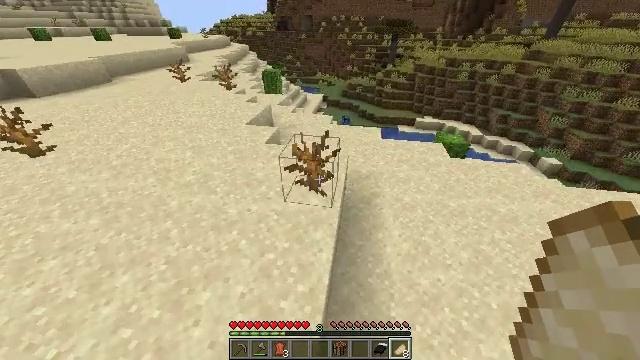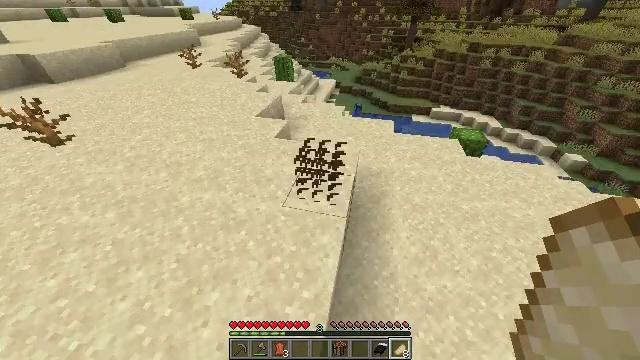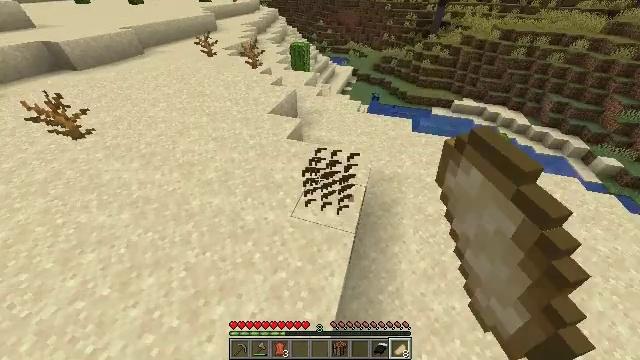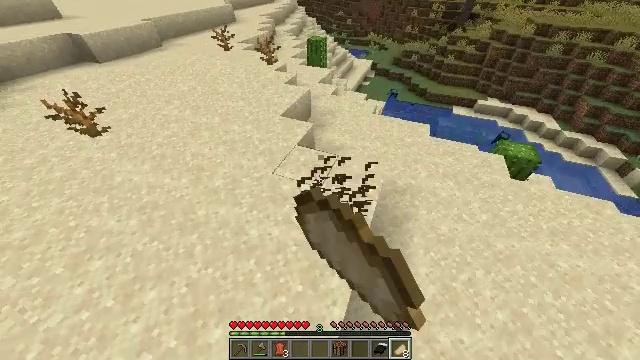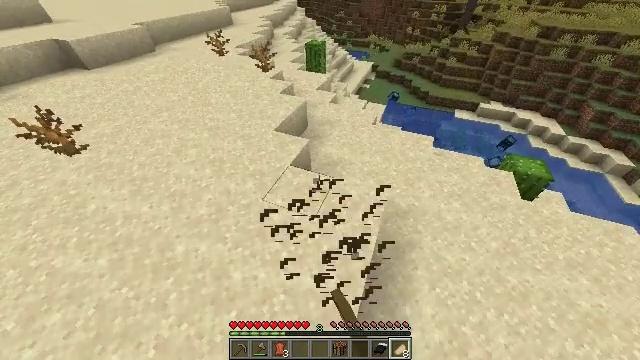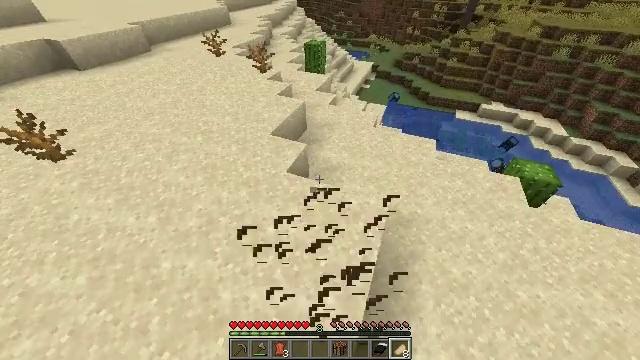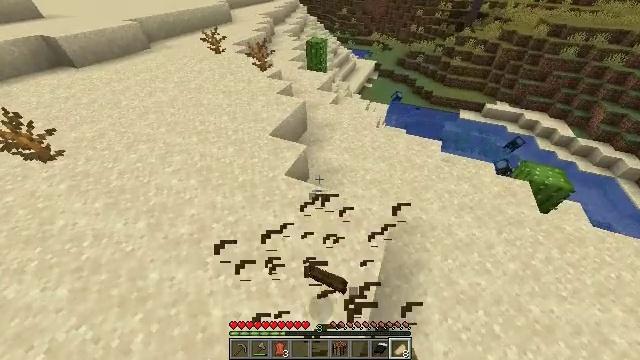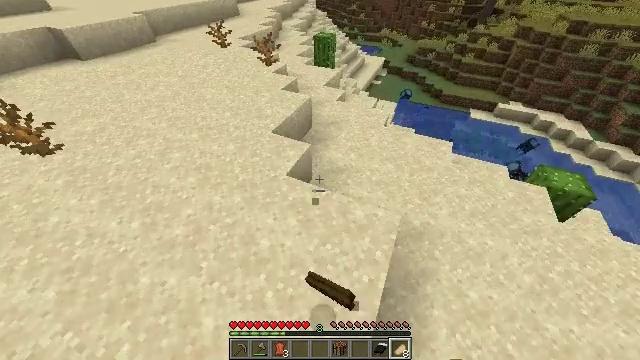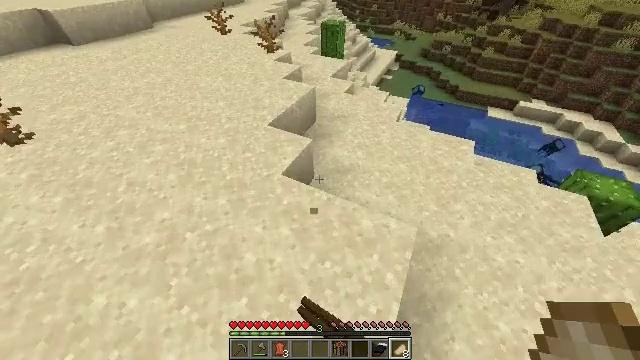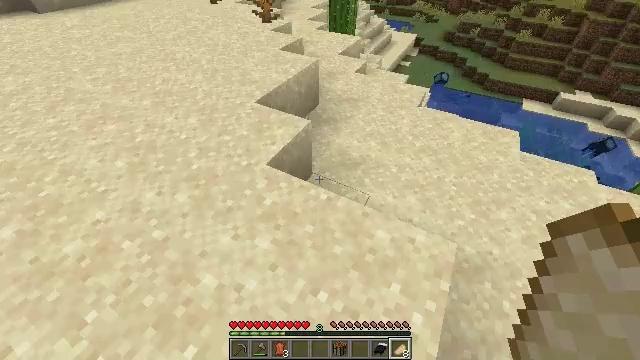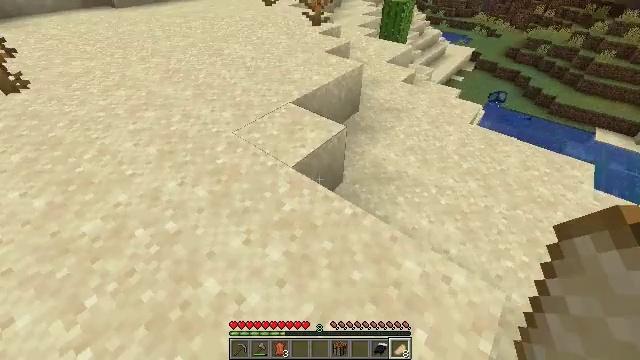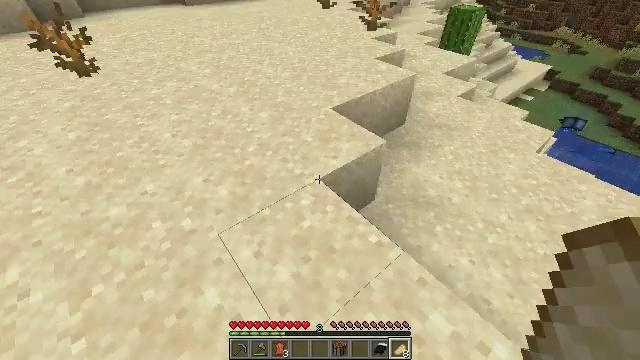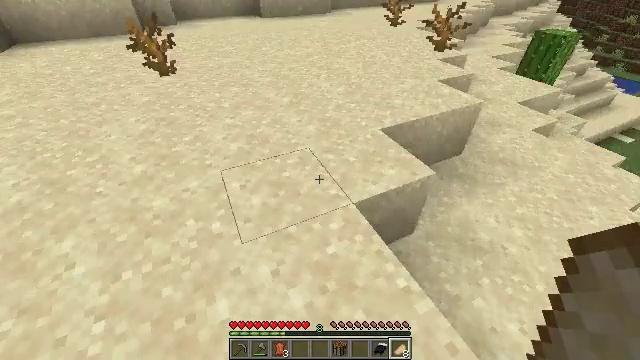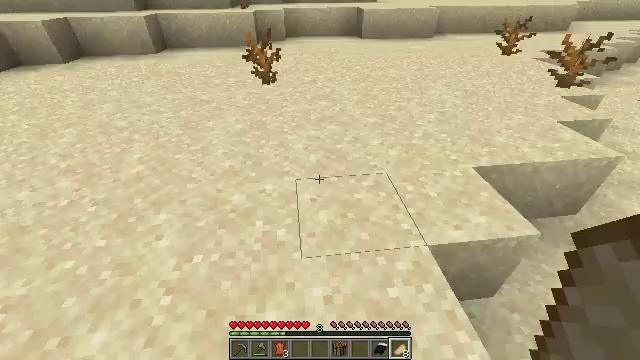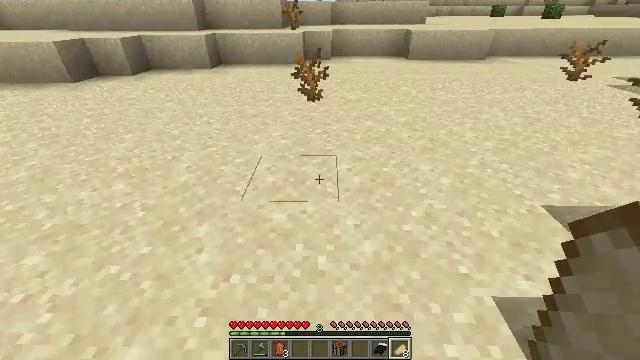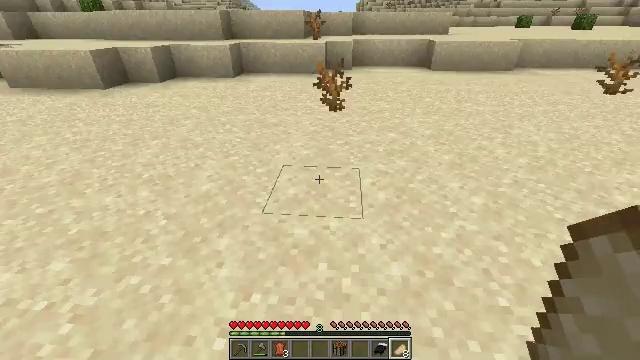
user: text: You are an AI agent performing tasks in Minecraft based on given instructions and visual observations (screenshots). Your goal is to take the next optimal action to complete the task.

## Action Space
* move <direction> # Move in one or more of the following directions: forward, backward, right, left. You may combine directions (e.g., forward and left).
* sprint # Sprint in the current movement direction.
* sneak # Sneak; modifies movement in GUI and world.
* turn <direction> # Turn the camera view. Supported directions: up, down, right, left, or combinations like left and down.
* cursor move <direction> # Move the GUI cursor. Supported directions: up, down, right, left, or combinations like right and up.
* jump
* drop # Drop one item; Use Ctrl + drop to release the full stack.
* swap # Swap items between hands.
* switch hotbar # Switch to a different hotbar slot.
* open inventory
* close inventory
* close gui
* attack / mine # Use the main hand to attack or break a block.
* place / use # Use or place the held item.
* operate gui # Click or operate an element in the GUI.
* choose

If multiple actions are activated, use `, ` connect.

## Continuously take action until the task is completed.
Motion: motion action
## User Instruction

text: Left click to mine the dead bush.
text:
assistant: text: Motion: move forward, sprint, turn left and down, attack / mine, jump
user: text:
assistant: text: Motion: move forward, sprint, turn left and down, attack / mine, jump
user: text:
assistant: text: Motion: move forward, turn left and down, attack / mine, jump
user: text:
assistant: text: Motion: move forward, jump
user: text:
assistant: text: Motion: move forward
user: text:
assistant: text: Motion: move forward
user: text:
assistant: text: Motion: turn left
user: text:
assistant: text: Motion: turn left
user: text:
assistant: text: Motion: turn left
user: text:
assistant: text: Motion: turn left and up
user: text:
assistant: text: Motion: turn left and up
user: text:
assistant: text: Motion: move left, turn left and up
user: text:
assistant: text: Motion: move forward and move left, turn left and up
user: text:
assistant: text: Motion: move forward and move left, turn left and up
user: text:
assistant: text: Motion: move forward and move left, turn left and up
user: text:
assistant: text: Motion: move forward and move left, turn left and up
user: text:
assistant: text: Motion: move forward and move left, turn left and up
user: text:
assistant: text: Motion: move forward and move left, turn up
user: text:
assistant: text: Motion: move forward, turn right and up
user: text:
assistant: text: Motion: move forward
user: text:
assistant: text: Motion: move forward, turn right and up
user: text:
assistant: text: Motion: move forward, sprint, turn right and up
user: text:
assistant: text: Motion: move forward, sprint, turn right
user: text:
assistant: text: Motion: move forward, sprint
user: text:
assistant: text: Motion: move forward, attack / mine
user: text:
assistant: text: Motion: move forward, attack / mine
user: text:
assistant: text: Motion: move forward
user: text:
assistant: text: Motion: move forward, turn right and down
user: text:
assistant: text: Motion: move forward, turn right
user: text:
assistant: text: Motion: move forward, turn right